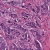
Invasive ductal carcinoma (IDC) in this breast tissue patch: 1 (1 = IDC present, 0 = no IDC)